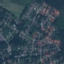
Land use / land cover: Residential